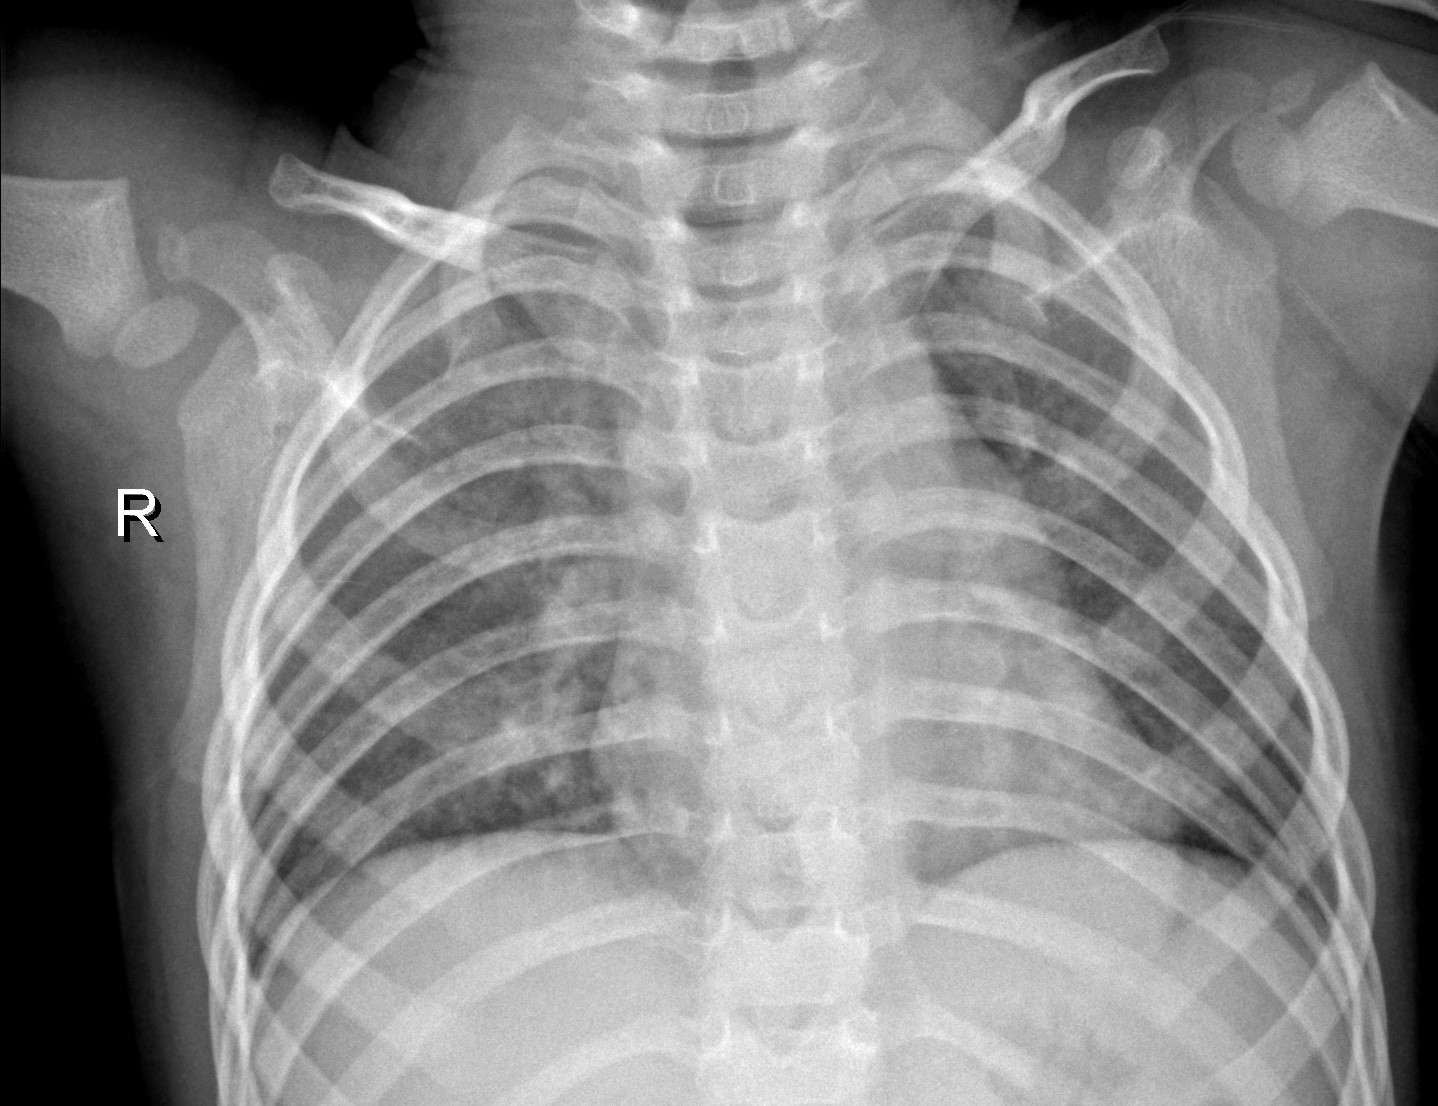
Diagnosis: NORMAL